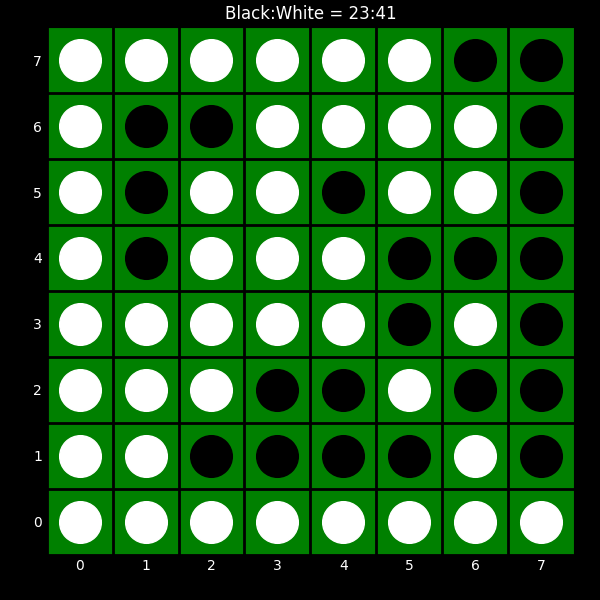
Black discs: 23
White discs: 41